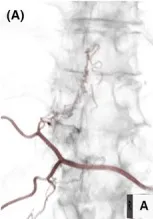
(A) Three-dimensional digital subtraction angiography (DSA) image of the right Th11 and Th12 segmental arteries showing the spinal dural arteriovenous fistula (SDAVF), intradural arterialized vein, and dilated premedullary veins.
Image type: radiology (ct)